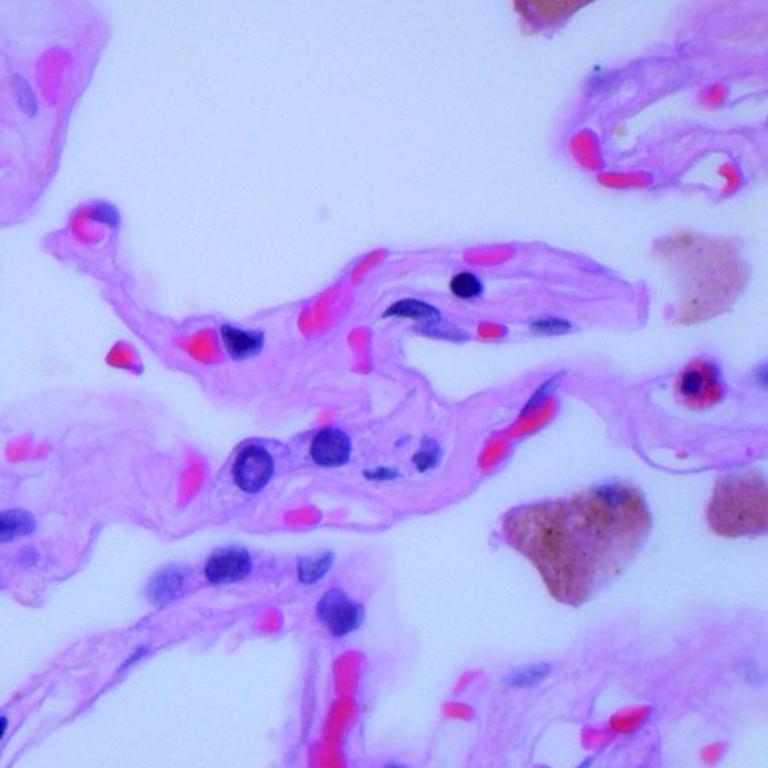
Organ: lung
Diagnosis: benign